Question: Count the number of objects in the diagram.
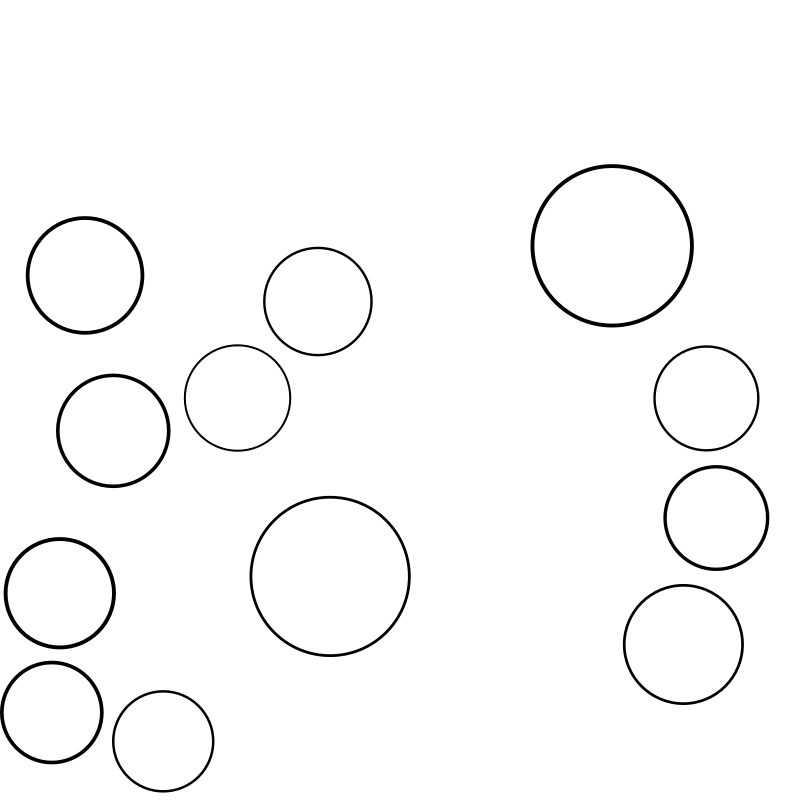
Answer: 12